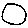
Label: moon